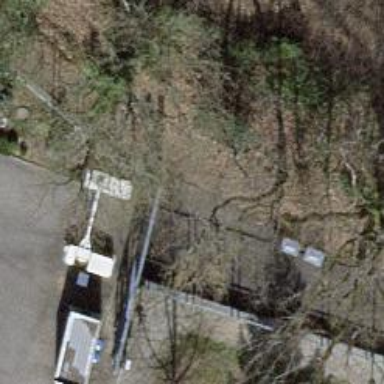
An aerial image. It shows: Gate.